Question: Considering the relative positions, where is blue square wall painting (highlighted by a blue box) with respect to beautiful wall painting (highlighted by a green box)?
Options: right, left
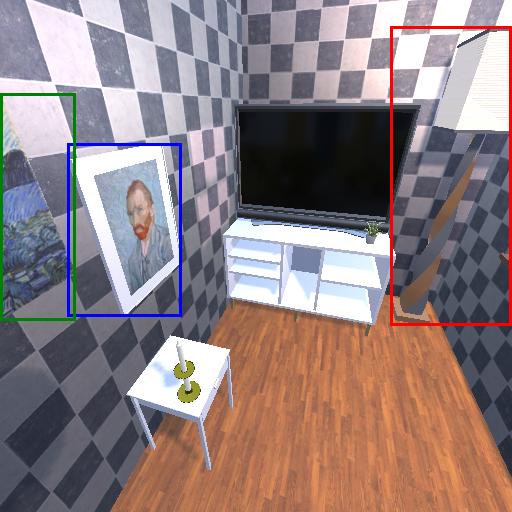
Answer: right